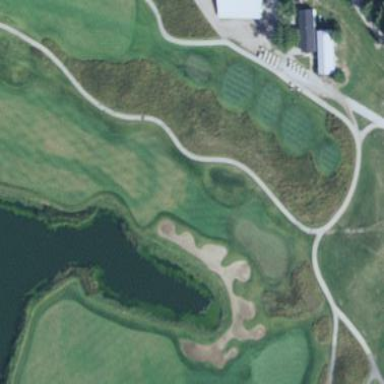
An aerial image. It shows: Golf bunker filled with natural sand.